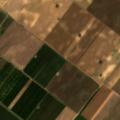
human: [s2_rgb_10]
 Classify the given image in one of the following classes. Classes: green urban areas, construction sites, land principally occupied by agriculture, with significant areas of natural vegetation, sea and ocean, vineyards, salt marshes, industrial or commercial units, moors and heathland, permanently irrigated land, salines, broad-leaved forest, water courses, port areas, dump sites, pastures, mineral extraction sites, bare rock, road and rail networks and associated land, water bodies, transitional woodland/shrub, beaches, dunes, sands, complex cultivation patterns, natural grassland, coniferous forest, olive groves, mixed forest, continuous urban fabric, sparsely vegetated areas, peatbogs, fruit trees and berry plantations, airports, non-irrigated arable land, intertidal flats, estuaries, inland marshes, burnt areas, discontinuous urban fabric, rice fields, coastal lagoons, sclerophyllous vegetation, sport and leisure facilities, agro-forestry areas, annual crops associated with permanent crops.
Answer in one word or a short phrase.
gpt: non-irrigated arable land, fruit trees and berry plantations